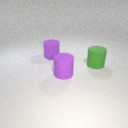
large green rubber cylinder to the right of large purple rubber cylinder